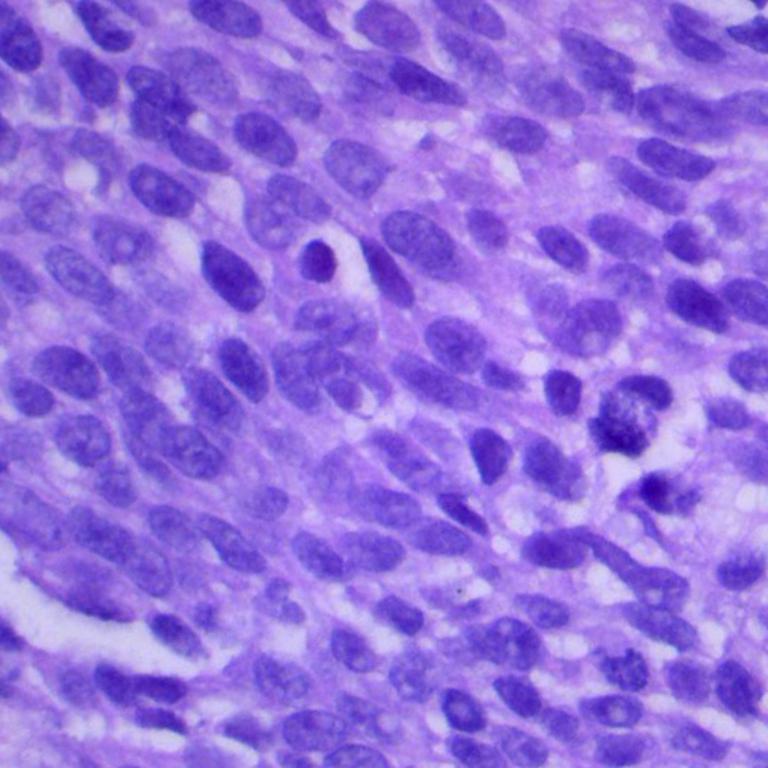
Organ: lung
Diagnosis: squamous carcinomas